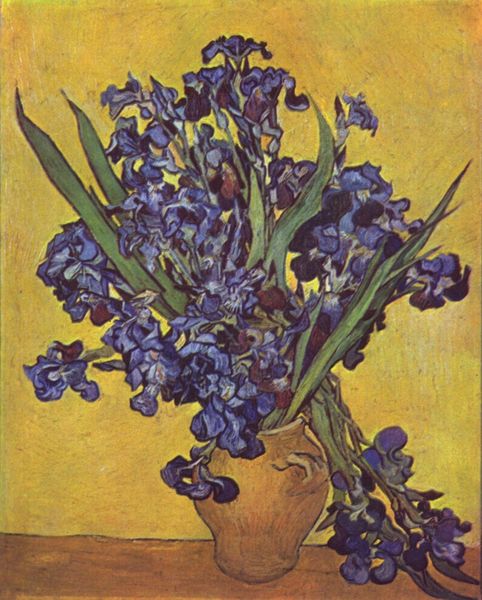
Titel: Stilleben mit Schwertlilien in einer Vase
Künstler: Vincent van Gogh
Standort: Amsterdam
Institution: Van Gogh Museum
Schlagwörter: blau, blätter, dunkel, gemälde, gelb, grün, impressionismus, ocker, blume, blumen, braun, bunt, hell, hintergrund, orange, schwarz, tisch, ölbild, blüte, blüten, gras, beige, expressionismus, flächig, malerei, wand, öl, boden, blatt, pflanzen, kontrast, henkel, keramik, krug, stilleben, stillleben, ton, vase, bewegt, topf, klar, komplementär, blumenvase, farbe, lila, violett, linien, van gogh, rand, ölgemälde, duktus, spitz, um 1900, strauss, bauch, umriss, blumenstrauss, blütenblätter, griff, stiele, stileben, gefäß, gogh, linie, kontur, blumenstillleben, konturen, intensiv, ölmalerei, lilie, vincent van gogh, diagonal, griffe, verwelkt, iris, üppig, braum, siena, geknickt, silleben, veilchen, leuchtend, blumenstilleben, lilien, bau, tonkrug, vincent, gürn, henkelvase, komplementärkontrast, komplementärfarben, schwertlilien, dominant, tonvase, abgebrochen, straß, dezentriert, van goch, van gough, ban gogh, gelber hintergrund, van vogh, 19. jahrhundert, 1890, gelbe wand, lilien in blau auf gelb, cloisonne, konturierung, vergissmeinnich